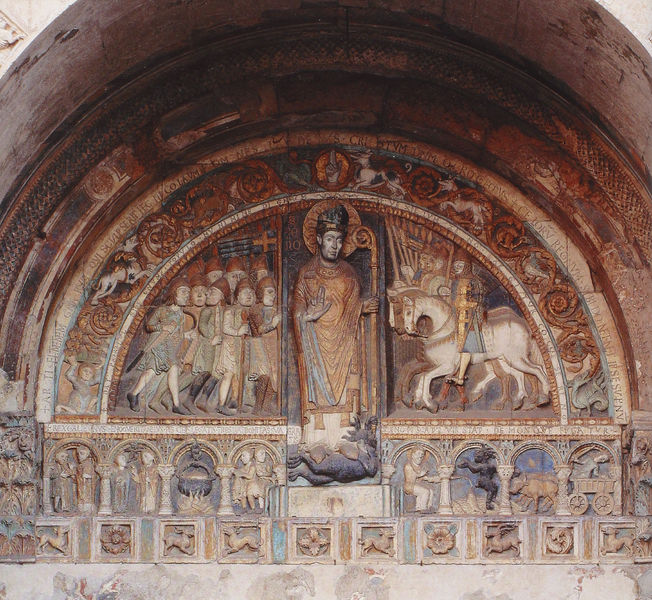
Titel: Verona, S. Zeno Maggiore
Standort: Verona, S. Zeno Maggiore (EU - I - Toskana)
Schlagwörter: säulen, tür, kirche, reiter, relief, schrift, fahnen, bischof, soldaten, foto, eingang, portal, jesus, heiliger, drache, georg, st georg